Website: apple
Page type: account-selection
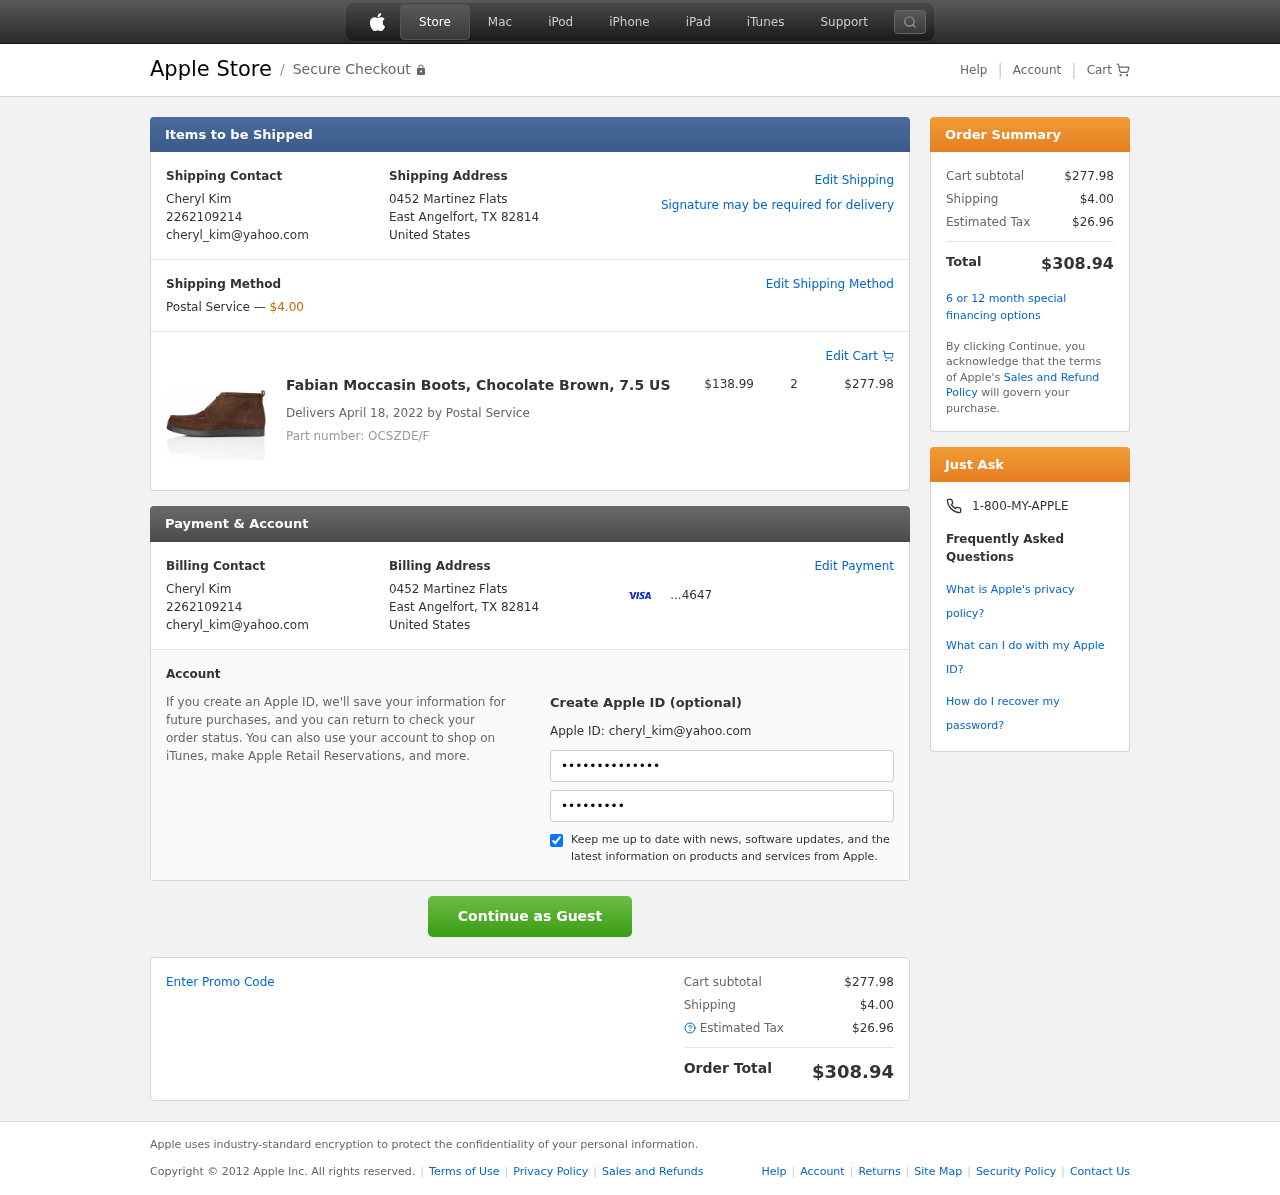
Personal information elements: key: PII_CARD_LAST4
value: ...4647
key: PII_CITY_STATE_ZIP
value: East Angelfort, TX 82814
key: PII_COUNTRY
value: United States
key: PII_EMAIL
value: cheryl_kim@yahoo.com
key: PII_FULLNAME
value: Cheryl Kim
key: PII_PHONE
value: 2262109214
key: PII_STREET
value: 0452 Martinez Flats
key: PII_FIRSTNAME
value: Cheryl
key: PII_LASTNAME
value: Kim
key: PII_FULLNAME2
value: Cheryl Kim
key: PII_FULLNAME3
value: Cheryl Kim
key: PII_FIRSTNAME2
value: Cheryl
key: PII_FIRSTNAME3
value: Cheryl
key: PII_LASTNAME2
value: Kim
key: PII_LASTNAME3
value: Kim
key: PII_FIRSTNAME_DERIVED
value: Cheryl
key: PII_LASTNAME_DERIVED
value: Kim
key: PII_FULLNAME_DERIVED
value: Cheryl Kim
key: PII_NAME_FULL_DERIVED
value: Cheryl Kim
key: PII_PHONE_LINE
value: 9214
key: PII_PHONE_SUFFIX
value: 9214
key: PII_PHONE2
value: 2262109214
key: PII_PHONE3
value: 2262109214
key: PII_PHONE_NUMERIC
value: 2262109214
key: PII_PHONE_LINE_NUMERIC
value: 9214
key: PII_PHONE_SUFFIX_NUMERIC
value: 9214
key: PII_PHONE2_NUMERIC
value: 2262109214
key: PII_PHONE3_NUMERIC
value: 2262109214
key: PII_PHONE_DIGITS
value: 2262109214
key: PII_PHONE_LAST4
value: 9214
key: PII_EMAIL2
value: cheryl_kim@yahoo.com
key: PII_EMAIL3
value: cheryl_kim@yahoo.com
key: PII_STREET2
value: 0452 Martinez Flats
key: PII_CITY_STATE_ZIP2
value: East Angelfort, TX 82814
Product elements: key: PRODUCT1_NAME
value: Fabian Moccasin Boots, Chocolate Brown, 7.5 US
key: PRODUCT1_PRICE
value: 138.99
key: PRODUCT1_QUANTITY
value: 2
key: PRODUCT_PART_NUMBER
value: Part number: OCSZDE/F
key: PRODUCT_TOTAL
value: $277.98
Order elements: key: ORDER_SHIPPING_COST
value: $4.00
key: ORDER_DELIVERY_DATE
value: Delivers April 18, 2022 by Postal Service
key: ORDER_SUBTOTAL
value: $277.98
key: ORDER_TAX
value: $26.96
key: ORDER_TOTAL
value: $308.94